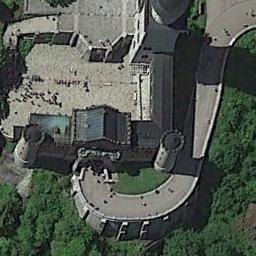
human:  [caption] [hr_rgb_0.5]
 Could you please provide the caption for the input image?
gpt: The palace is next to a grove of trees .

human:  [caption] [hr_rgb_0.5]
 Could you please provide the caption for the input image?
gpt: The palace is surrounded by trees .

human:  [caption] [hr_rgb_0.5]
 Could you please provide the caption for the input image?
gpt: The roof of this palace is black and there is a white vacant lot in front of the palace .

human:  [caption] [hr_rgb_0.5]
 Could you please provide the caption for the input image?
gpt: Some trees are beside the palace .

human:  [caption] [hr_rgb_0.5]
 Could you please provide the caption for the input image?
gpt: There are some green trees beside the palace .